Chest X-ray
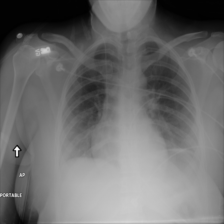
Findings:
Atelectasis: negative
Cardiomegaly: negative
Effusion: negative
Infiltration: negative
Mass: negative
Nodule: negative
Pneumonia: negative
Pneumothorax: negative
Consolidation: negative
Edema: positive
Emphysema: negative
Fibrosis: negative
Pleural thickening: negative
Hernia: negative